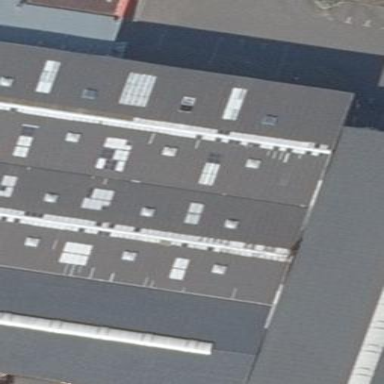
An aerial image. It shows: Industrial building.